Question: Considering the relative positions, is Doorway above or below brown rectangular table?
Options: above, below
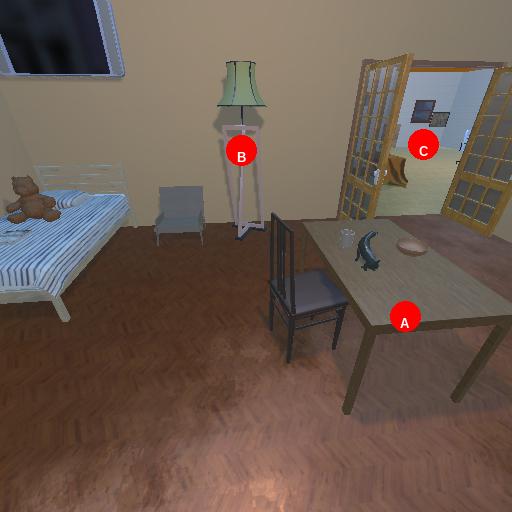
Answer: above